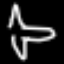
Label: airplane